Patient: sex F, age 58
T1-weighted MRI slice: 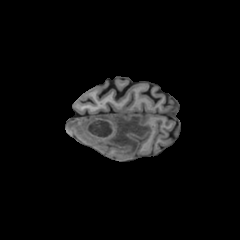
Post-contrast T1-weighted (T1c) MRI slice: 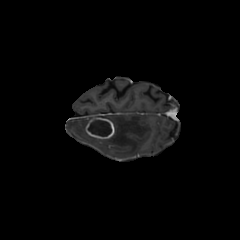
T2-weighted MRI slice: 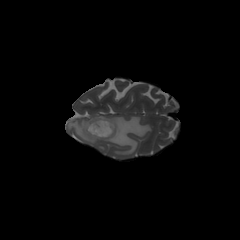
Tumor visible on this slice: yes
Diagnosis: Glioblastoma, IDH-wildtype
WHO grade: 4